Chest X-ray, AP view. Patient: 77 years old, sex M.
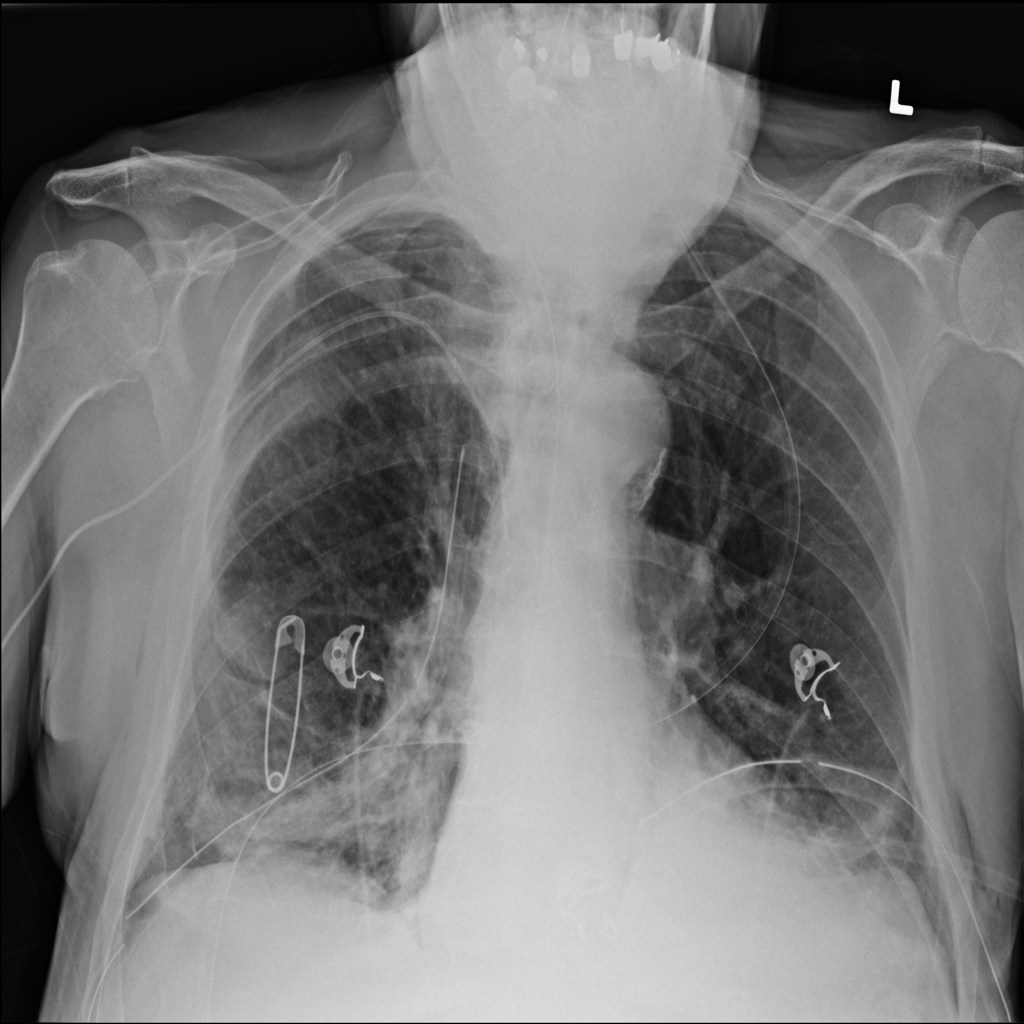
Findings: No Finding